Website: lowes
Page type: billing-address
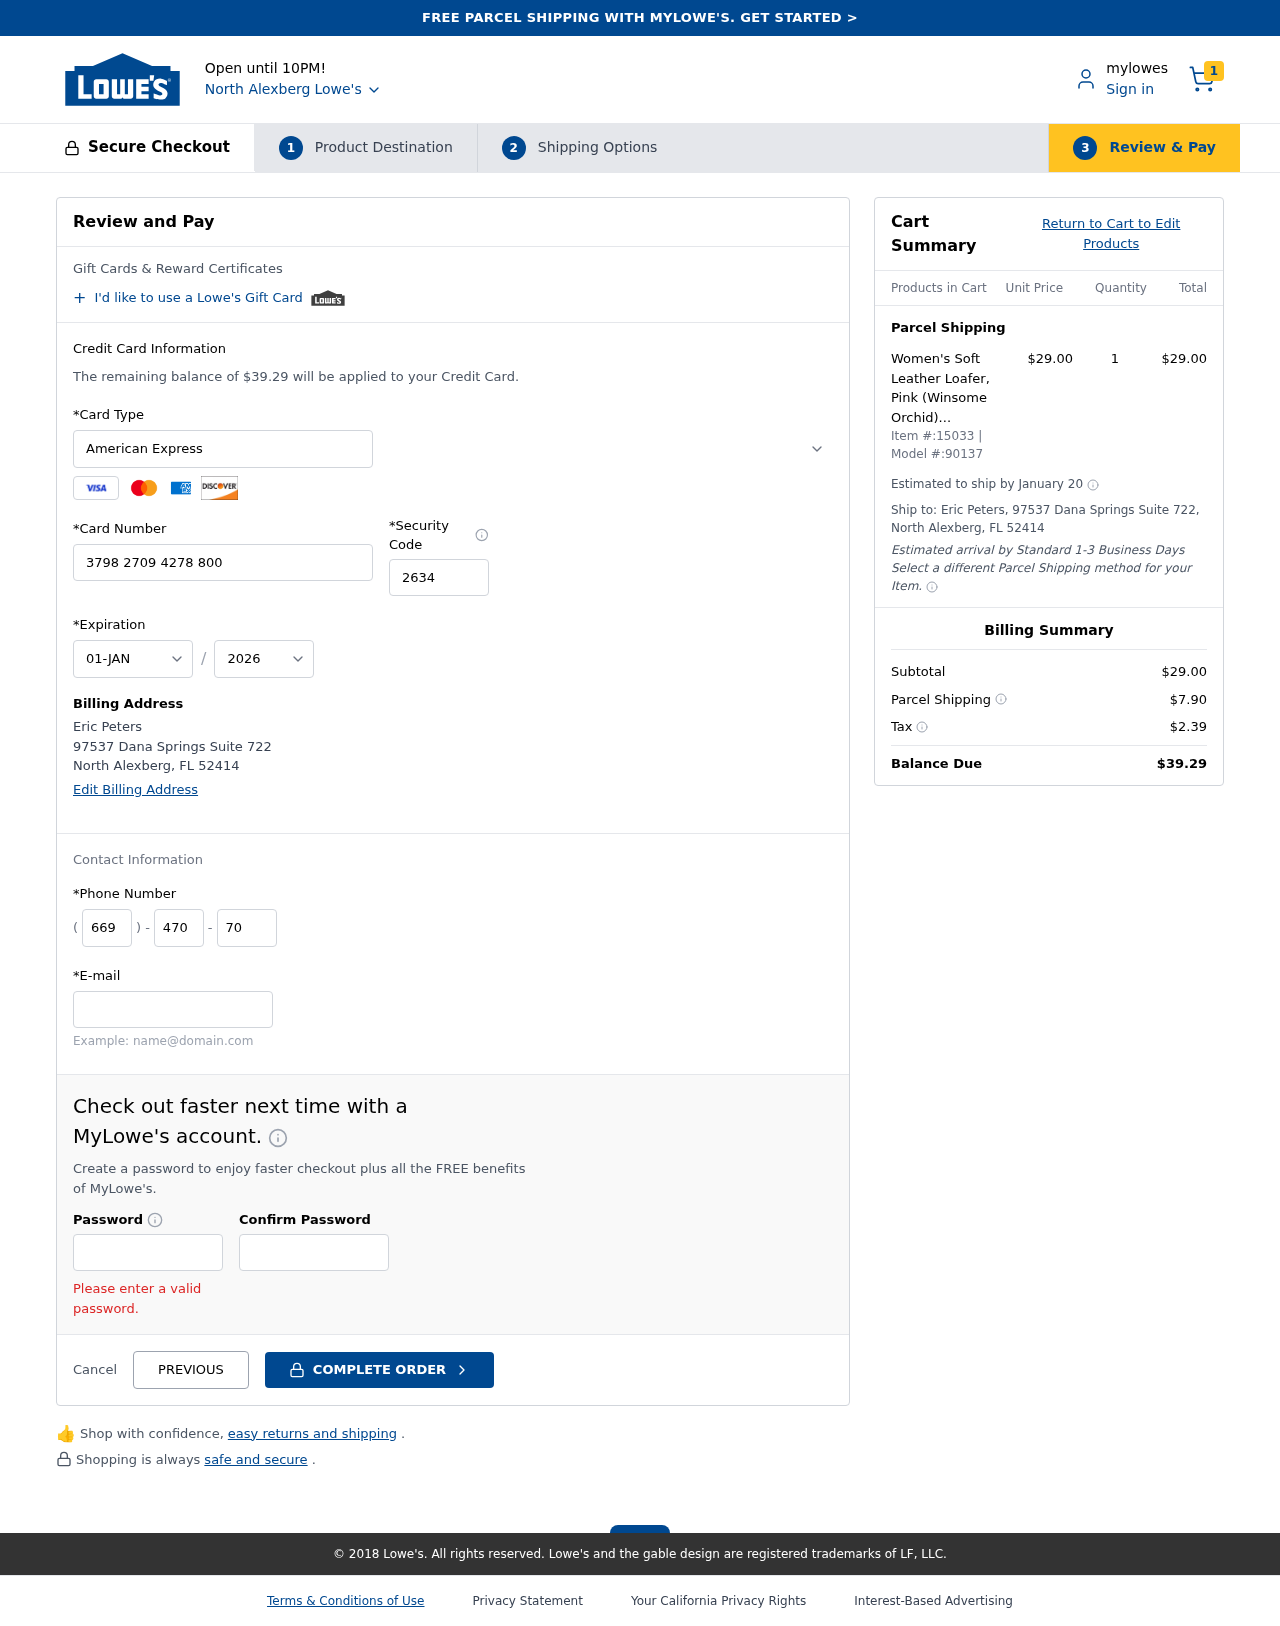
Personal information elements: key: PII_CARD_CVV
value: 2634
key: PII_CARD_EXPIRY_MONTH
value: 01
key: PII_CARD_EXPIRY_YEAR
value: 26
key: PII_CARD_NUMBER
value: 3798 2709 4278 800
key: PII_CARD_TYPE
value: American Express
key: PII_CITY
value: North Alexberg
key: PII_CITY_STATE_ZIP
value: North Alexberg, FL 52414
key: PII_EMAIL
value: eric_peters@hotmail.com
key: PII_FULLNAME
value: Eric Peters
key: PII_PHONE_AREA
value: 669
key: PII_PHONE_PREFIX
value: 470
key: PII_PHONE_SUFFIX
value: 7052
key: PII_STREET
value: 97537 Dana Springs Suite 722
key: PII_FULLNAME2
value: Eric Peters
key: PII_STATE_ABBR
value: FL
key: PII_POSTCODE
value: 52414
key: PII_POSTCODE_FULL
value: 52414
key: PII_CITY_STATE
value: North Alexberg, FL
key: PII_POSTCODE_NUMERIC
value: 52414
Product elements: key: PRODUCT1_NAME
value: Women's Soft Leather Loafer, Pink (Winsome Orchid), 8 UK
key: PRODUCT1_PRICE
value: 29
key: PRODUCT1_QUANTITY
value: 1
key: PRODUCT_ITEM_NUMBER
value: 15033
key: PRODUCT_MODEL_NUMBER
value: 90137
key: PRODUCT1_LINE_TOTAL
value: $29.00
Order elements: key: ORDER_NUM_ITEMS
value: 1
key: ORDER_TOTAL
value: $39.29
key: ORDER_SHIPPING_DATE
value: January 20
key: ORDER_SUBTOTAL
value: $29.00
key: ORDER_SHIPPING_COST
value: $7.90
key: ORDER_TAX
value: $2.39